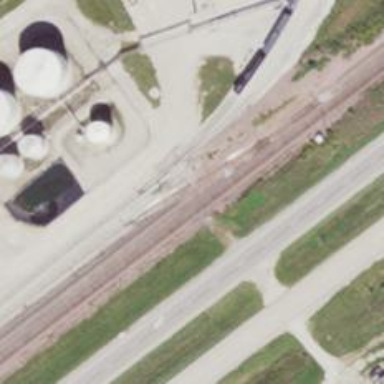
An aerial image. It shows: Railway track.